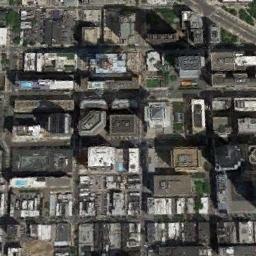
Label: commercial_area